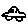
Label: car